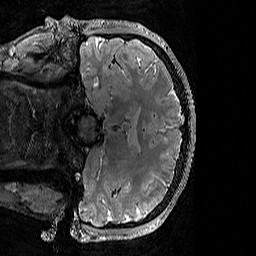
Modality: T2w
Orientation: coronal
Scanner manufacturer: siemens
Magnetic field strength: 3 T
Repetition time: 3.2 s
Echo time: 0.428 s